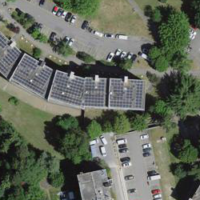
EUNIS habitat code: 55
Species observed at this site:
Prunus lusitanica